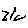
Label: zigzag